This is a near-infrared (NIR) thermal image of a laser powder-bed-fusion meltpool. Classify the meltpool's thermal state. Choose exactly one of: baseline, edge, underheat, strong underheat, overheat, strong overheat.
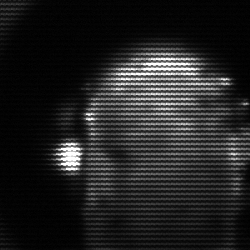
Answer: baseline